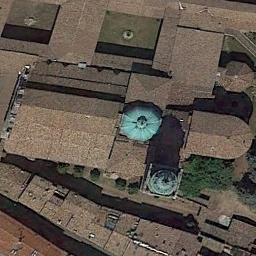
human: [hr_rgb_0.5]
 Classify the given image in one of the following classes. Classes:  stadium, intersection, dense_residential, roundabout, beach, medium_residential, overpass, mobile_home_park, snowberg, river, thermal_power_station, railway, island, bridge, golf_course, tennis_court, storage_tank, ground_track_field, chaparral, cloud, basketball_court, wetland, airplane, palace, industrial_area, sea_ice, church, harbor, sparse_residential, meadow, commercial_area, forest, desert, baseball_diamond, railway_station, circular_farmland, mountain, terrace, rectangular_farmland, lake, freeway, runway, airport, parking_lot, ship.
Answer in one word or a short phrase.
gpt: church